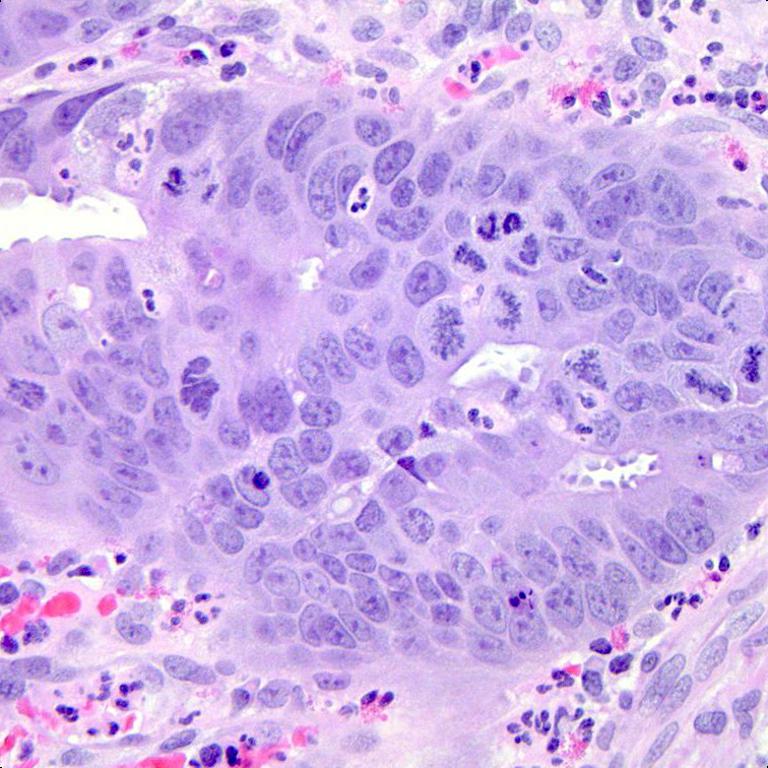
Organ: colon
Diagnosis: adenocarcinomas